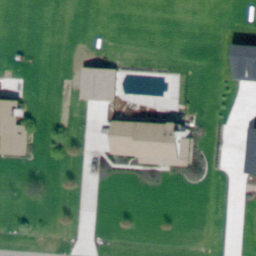
Label: residential